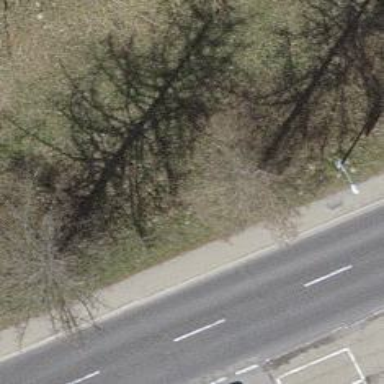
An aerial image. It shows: Deciduous needle-leaved tree.